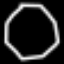
Label: octagon